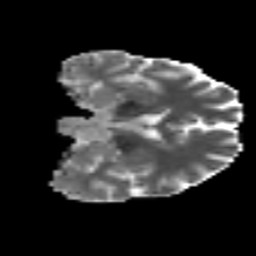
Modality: MD
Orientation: coronal
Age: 32
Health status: ill
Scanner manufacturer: philips
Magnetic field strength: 3 T
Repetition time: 9 s
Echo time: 0.127 s